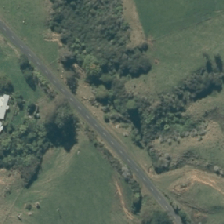
Land cover: grose_broom